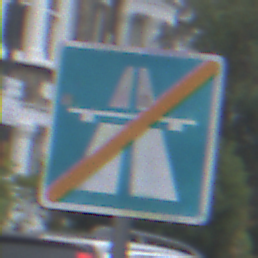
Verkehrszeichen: EndeAutbahn
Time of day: MorningAfternoon
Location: Outdoor (Urban)
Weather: Overcast
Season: NotSpecified
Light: Natural